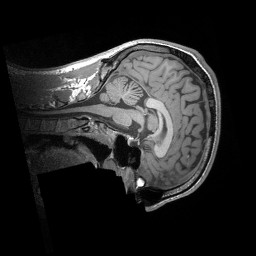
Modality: T1w
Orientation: sagittal
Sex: male
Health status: ill
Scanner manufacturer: siemens
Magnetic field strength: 3 T
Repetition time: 1.66 s
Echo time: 0.00254 s